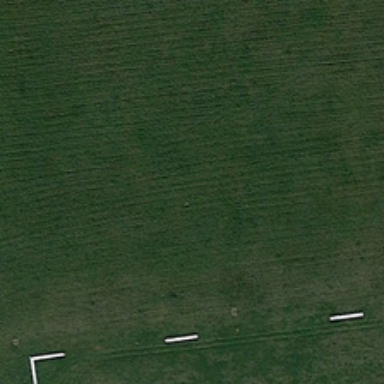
It is a large piece of green meadow .